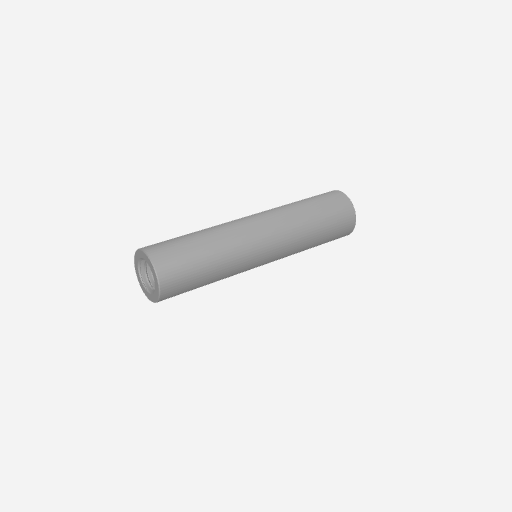
Part: Standoff6OD27